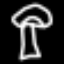
Label: mushroom